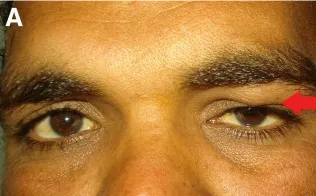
Examination results of case 4. (A) Face photograph of case 4 showing an indurated mass lesion with an overlying non-healing ulcer with discharge in the lacrimal sac area of the right eye (arrow).
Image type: medical_photograph (other_medical_photograph)